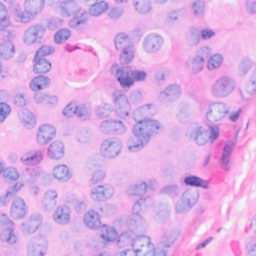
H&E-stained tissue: Breast